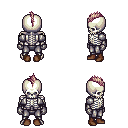
a pixel art fantasy rpg character, male body template, skeleton, steel arm armor, metal pants, white blonde mohawk hairstyle, metal gloves, brown shoes, four views (front, back, left, right), 2x2 character sprite sheet, small pixel art, hard edges, no anti-aliasing